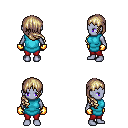
a pixel art fantasy rpg character, female body template, dark elf, purple skin, teal tunic, red pants, white blonde right-swept hairstyle, gold gloves, four views (front, back, left, right), 2x2 character sprite sheet, small pixel art, hard edges, no anti-aliasing